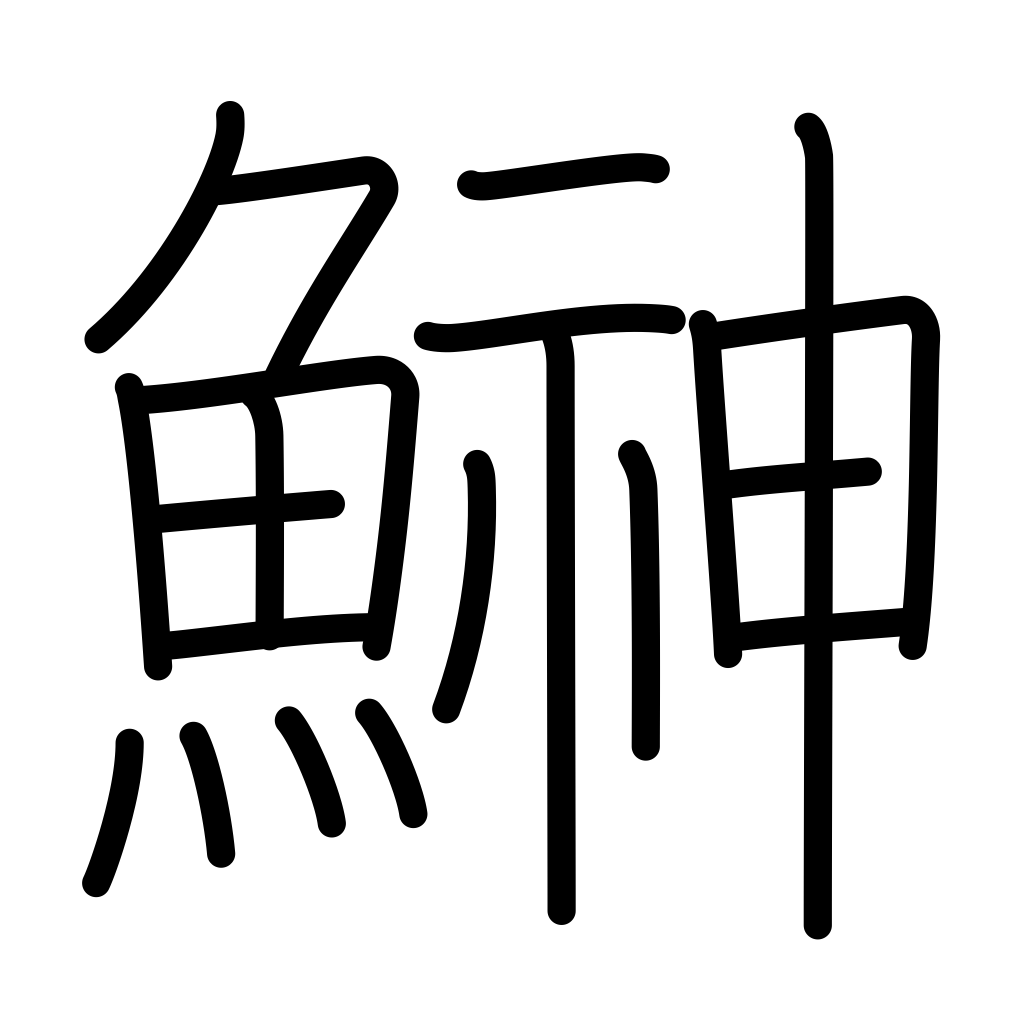
Meaning: sandfish